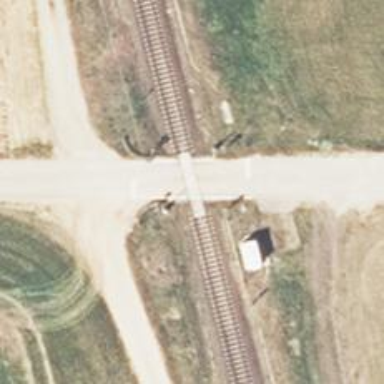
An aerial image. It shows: Level crossing with light signals and saltire markings.